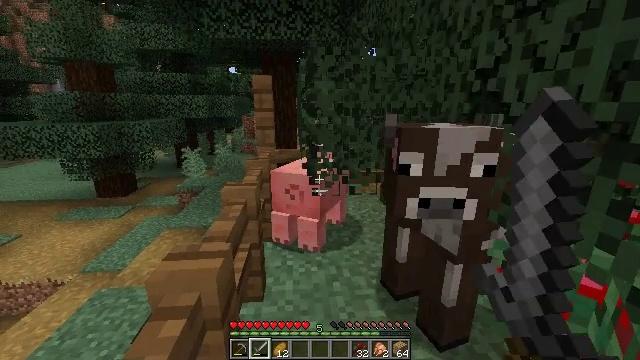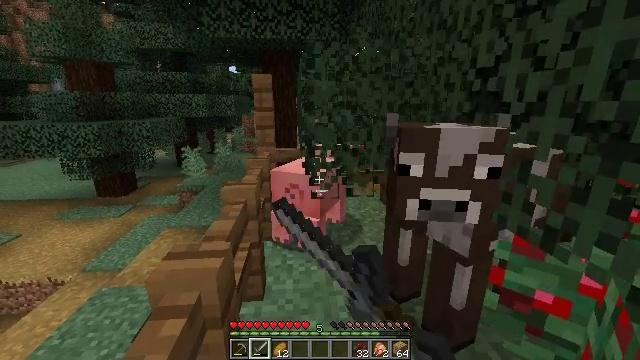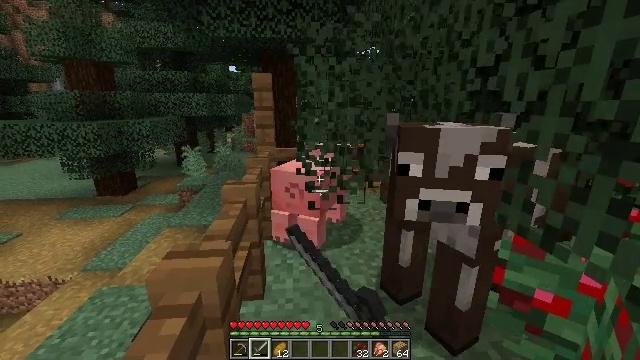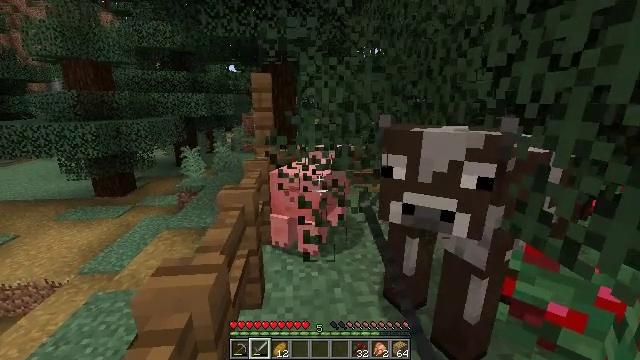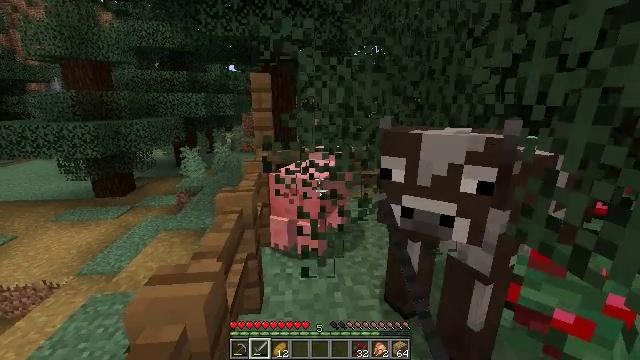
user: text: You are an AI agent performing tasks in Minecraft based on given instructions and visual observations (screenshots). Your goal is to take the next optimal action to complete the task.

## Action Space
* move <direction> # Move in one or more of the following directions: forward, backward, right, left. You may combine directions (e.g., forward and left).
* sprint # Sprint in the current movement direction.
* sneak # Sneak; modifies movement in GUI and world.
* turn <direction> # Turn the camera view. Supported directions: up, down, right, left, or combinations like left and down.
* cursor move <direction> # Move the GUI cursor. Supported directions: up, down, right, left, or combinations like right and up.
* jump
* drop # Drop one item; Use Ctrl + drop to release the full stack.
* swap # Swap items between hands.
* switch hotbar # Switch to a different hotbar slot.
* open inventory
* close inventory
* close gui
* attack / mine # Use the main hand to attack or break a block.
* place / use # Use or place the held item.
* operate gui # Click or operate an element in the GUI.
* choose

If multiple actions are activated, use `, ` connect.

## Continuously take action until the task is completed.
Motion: motion action
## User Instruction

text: Mine spruce leaves from the tree.
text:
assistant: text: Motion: attack / mine
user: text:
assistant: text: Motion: attack / mine
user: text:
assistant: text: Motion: move forward, attack / mine
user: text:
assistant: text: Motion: move forward, attack / mine
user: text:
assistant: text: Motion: attack / mine